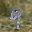
Label: 9